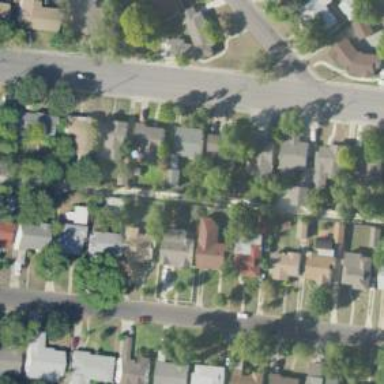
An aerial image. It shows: Alley classified as service road.